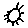
Label: sun